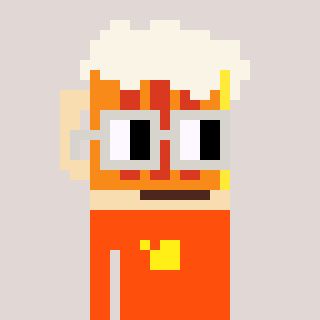
a pixel art character with square light gray glasses, a beer-shaped head and a orange-colored body on a warm background